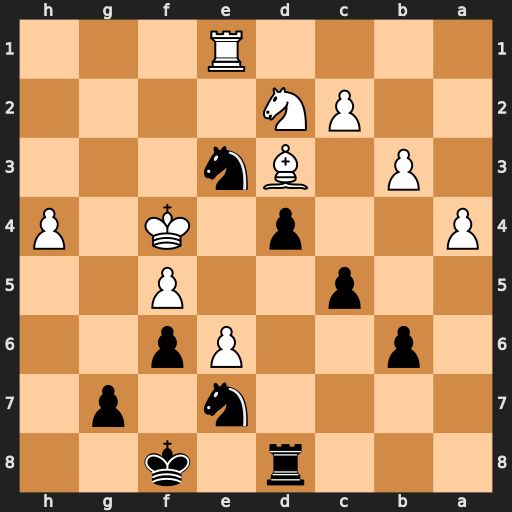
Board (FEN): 3r1k2/4n1p1/1p2Pp2/2p2P2/P2p1K1P/1P1Bn3/2PN4/4R3
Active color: b
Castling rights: -
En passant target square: -
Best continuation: Ng2+ Kg3 Nxe1